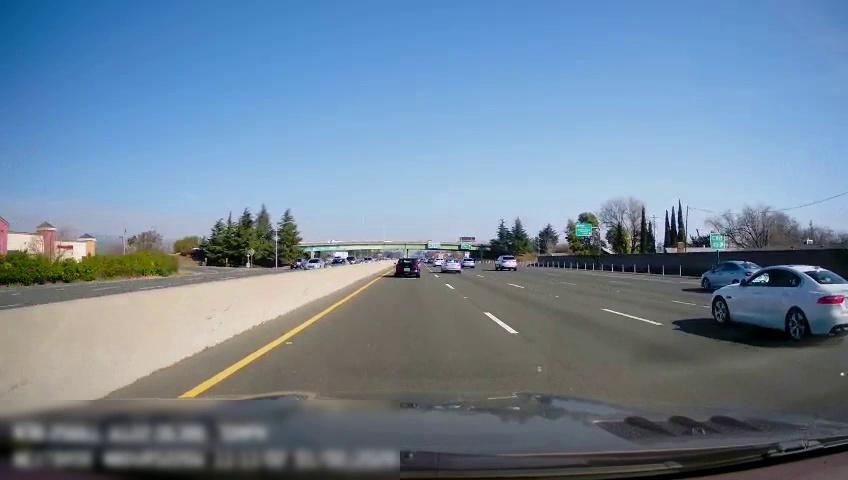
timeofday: Day
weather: Sunny
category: Drivable Space
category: Drivable Space
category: Vehicles | Truck
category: Vehicles | Other LV
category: Vehicles | Car
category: Vehicles | SUV
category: Vehicles | Car
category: Vehicles | Car
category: Vehicles | Car
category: Vehicles | Car
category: Vehicles | Car
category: Vehicles | SUV
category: Vehicles | Car
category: Vehicles | SUV
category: Vehicles | Car
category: Lanes | Alternate Lane
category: Lanes | Current Lane
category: Lanes | Current Lane
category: Lanes | Alternate Lane
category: Lanes | Alternate Lane
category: Lanes | Opposite Lane
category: Lanes | Opposite Lane
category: Lanes | Opposite Lane
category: Traffic | Signs
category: Traffic | Signs